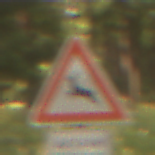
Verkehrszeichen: WildwechselRechts
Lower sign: LaengeEinerStrecke6
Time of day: Midday
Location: Outdoor (Nature)
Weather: PartlyCloudy
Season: NotSpecified
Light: Natural